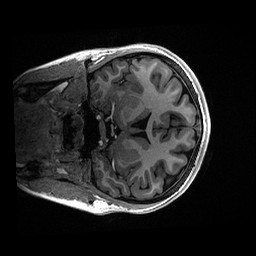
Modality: T1w
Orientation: coronal
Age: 18
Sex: female
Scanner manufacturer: ge
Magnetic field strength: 3 T
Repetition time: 0.006952 s
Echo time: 0.00292 s